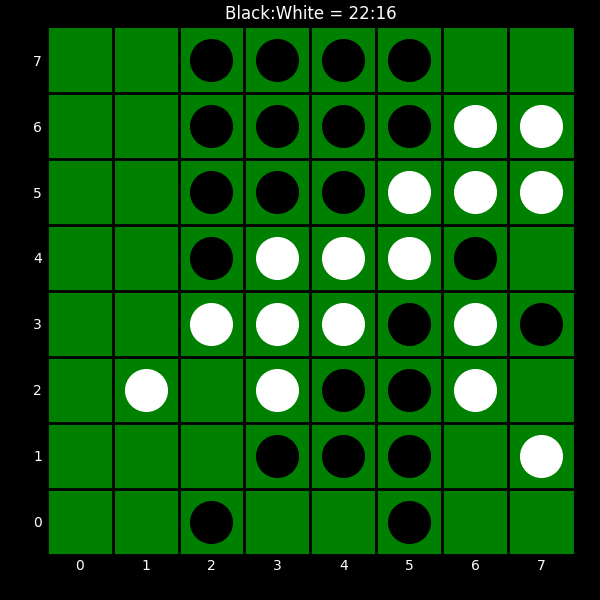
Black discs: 22
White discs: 16